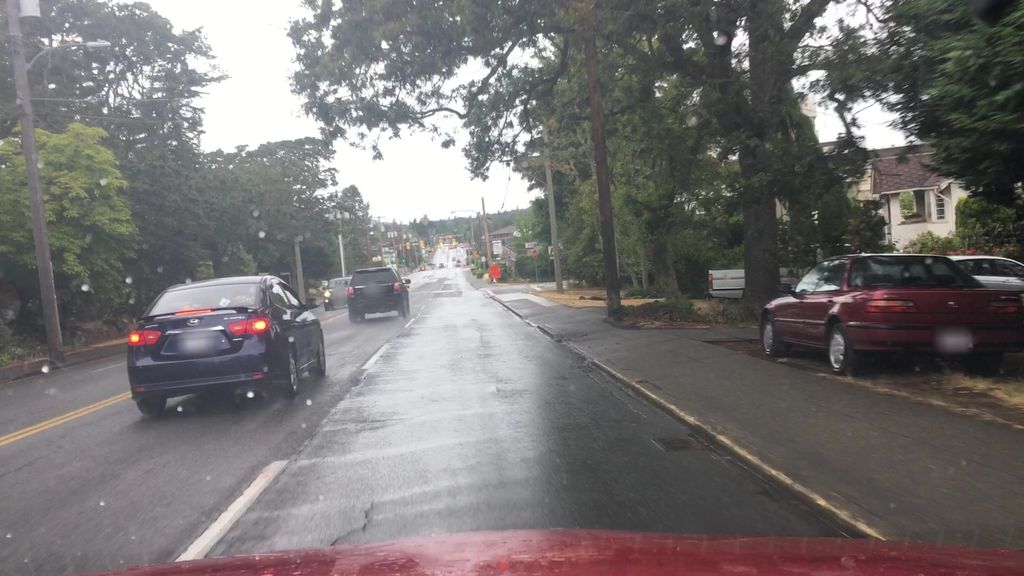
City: victoria